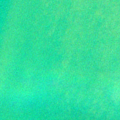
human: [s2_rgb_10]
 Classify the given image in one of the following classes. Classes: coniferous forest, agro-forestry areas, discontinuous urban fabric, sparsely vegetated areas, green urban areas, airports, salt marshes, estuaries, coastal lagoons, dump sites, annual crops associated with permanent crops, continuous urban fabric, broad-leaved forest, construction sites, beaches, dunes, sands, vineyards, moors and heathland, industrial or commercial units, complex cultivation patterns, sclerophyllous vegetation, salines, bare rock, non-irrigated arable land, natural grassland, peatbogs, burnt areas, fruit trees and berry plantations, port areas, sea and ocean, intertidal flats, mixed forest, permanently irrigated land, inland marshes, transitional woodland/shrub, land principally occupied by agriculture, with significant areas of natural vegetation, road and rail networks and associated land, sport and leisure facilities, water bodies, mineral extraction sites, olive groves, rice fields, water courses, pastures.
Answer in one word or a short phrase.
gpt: sea and ocean